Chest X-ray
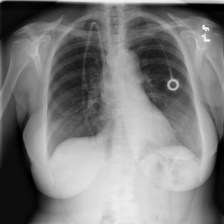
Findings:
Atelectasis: negative
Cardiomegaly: negative
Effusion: negative
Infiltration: negative
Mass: negative
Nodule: negative
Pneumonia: negative
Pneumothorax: negative
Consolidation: negative
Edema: negative
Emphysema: negative
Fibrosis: negative
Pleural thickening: negative
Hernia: negative